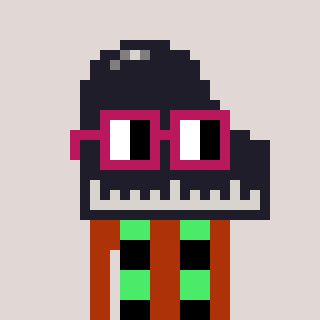
a pixel art character with square dark red glasses, a piano-shaped head and a hotbrown-colored body on a warm background